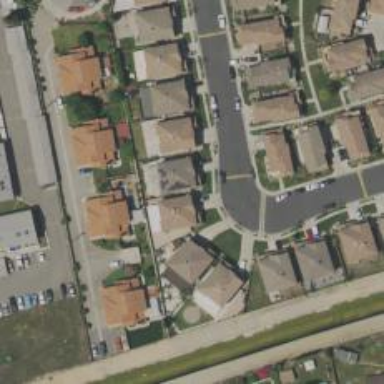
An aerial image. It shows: Residential road.